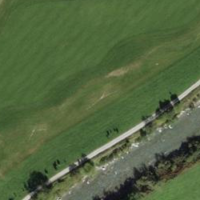
EUNIS habitat code: 53
Species observed at this site:
Rana temporaria